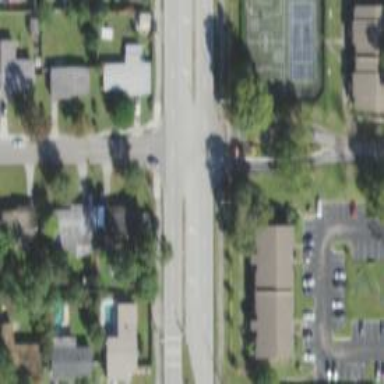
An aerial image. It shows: Unmarked crossing on the road.